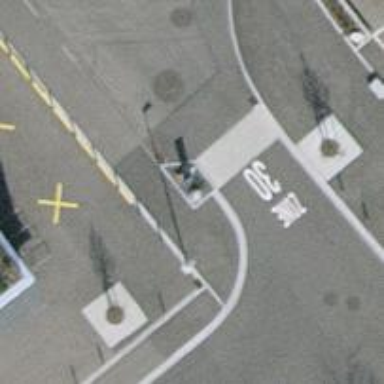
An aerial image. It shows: Traffic calming feature called choker.